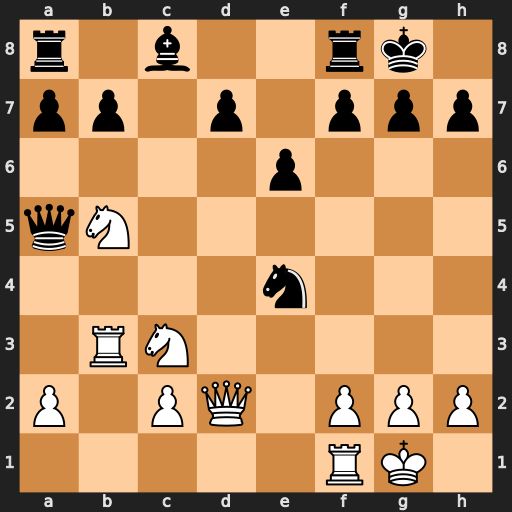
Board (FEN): r1b2rk1/pp1p1ppp/4p3/qN6/4n3/1RN5/P1PQ1PPP/5RK1
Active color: w
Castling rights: -
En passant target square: -
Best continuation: Nxe4 Qxd2 Nxd2